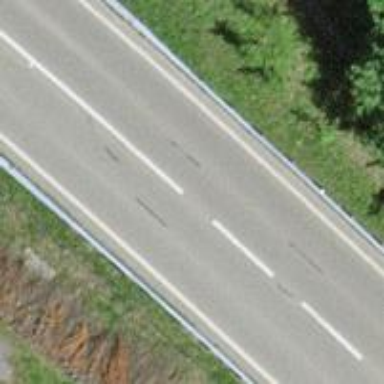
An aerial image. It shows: Trunk highway bridge with asphalt surface.